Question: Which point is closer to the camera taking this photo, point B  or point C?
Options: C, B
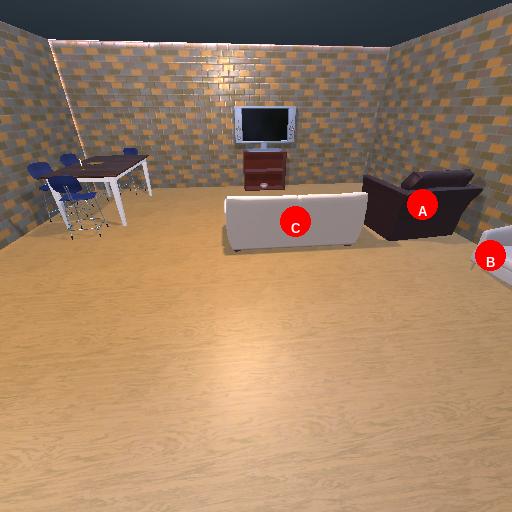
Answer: C